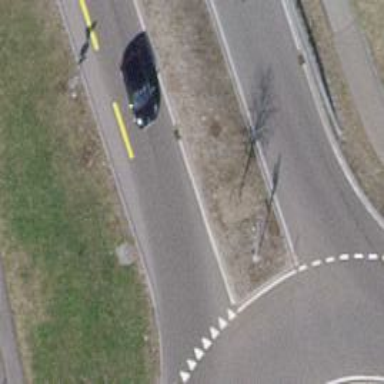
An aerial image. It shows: Secondary road with asphalt surface.